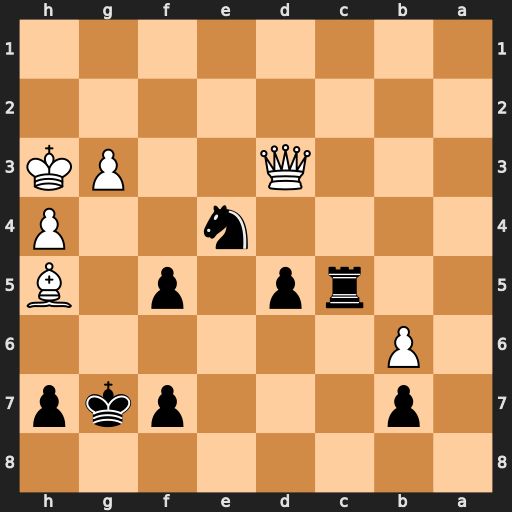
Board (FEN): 8/1p3pkp/1P6/2rp1p1B/4n2P/3Q2PK/8/8
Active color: b
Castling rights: -
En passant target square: -
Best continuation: Nf2+ Kg2 Nxd3